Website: apple
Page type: customer-info-address
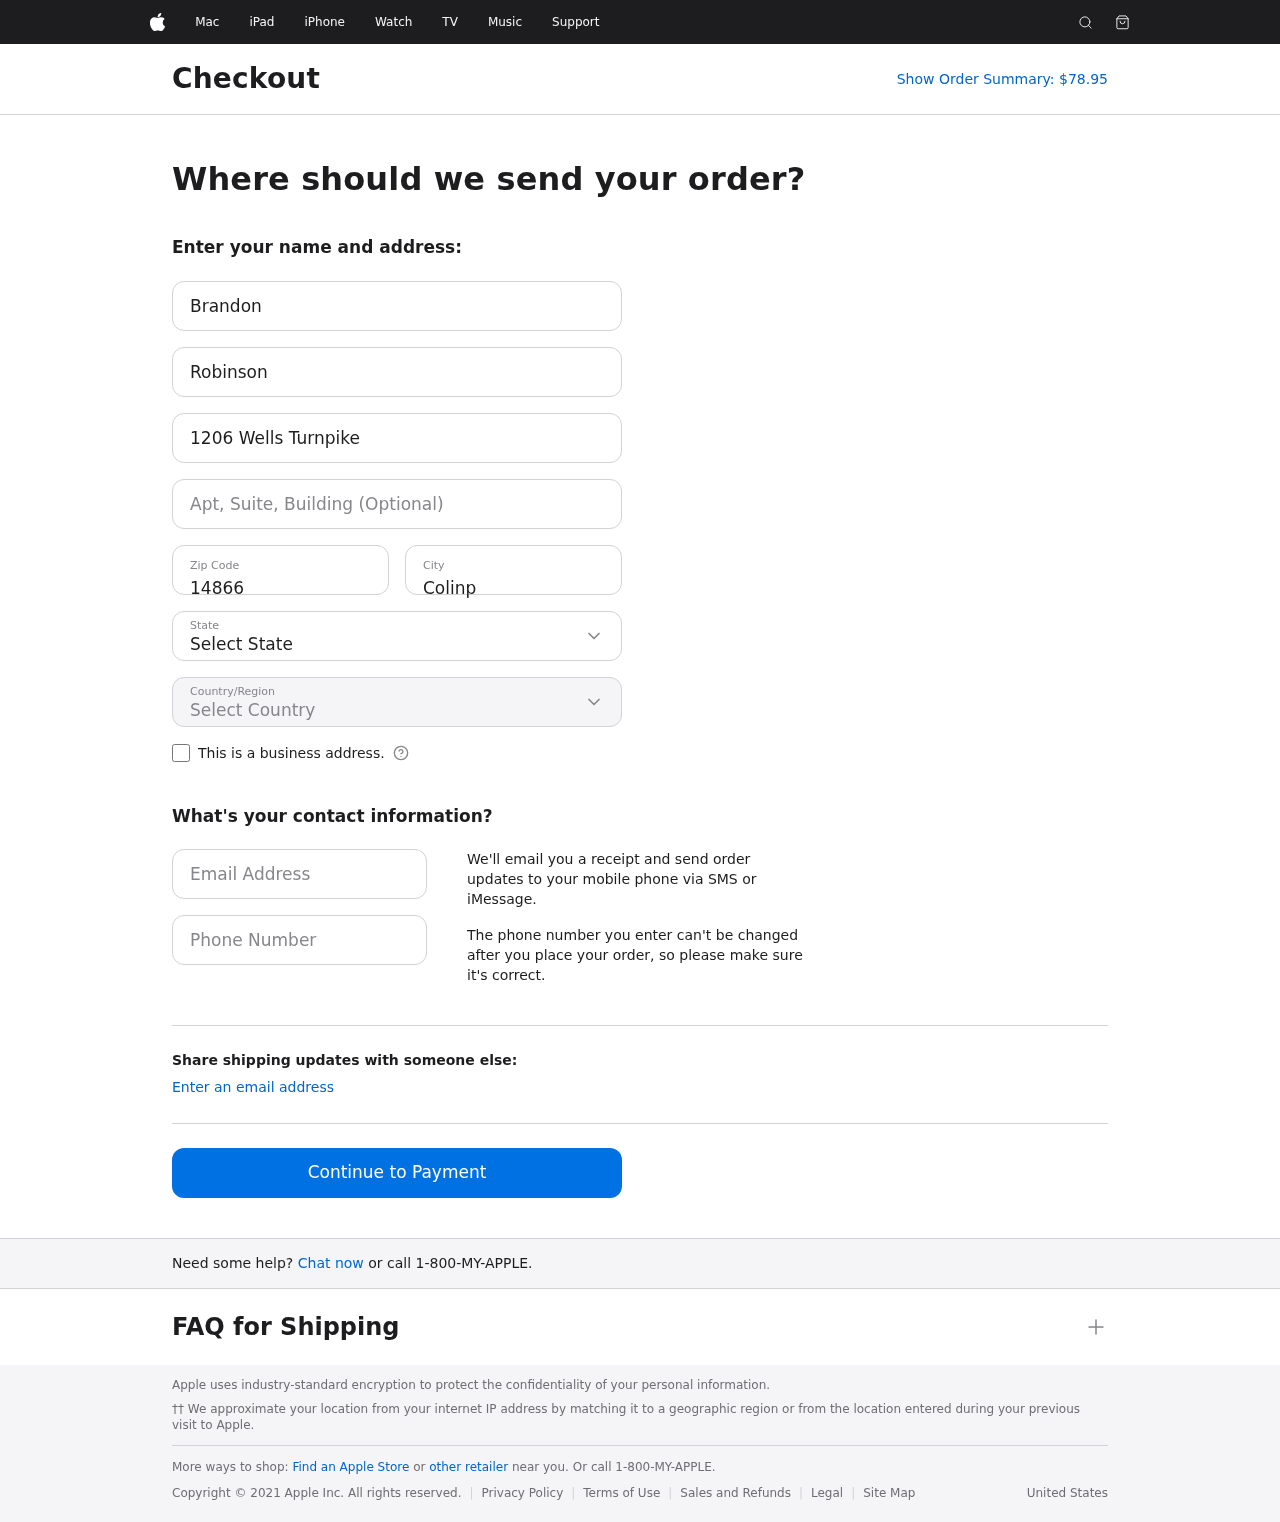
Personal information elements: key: PII_CITY
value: Colinport
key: PII_COUNTRY
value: United States
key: PII_EMAIL
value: brandonrobinson@yahoo.com
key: PII_FIRSTNAME
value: Brandon
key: PII_LASTNAME
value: Robinson
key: PII_PHONE
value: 7552272145
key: PII_POSTCODE
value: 14866
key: PII_STATE
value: Ohio
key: PII_STREET
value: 1206 Wells Turnpike
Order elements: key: ORDER_TOTAL
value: Show Order Summary: $78.95